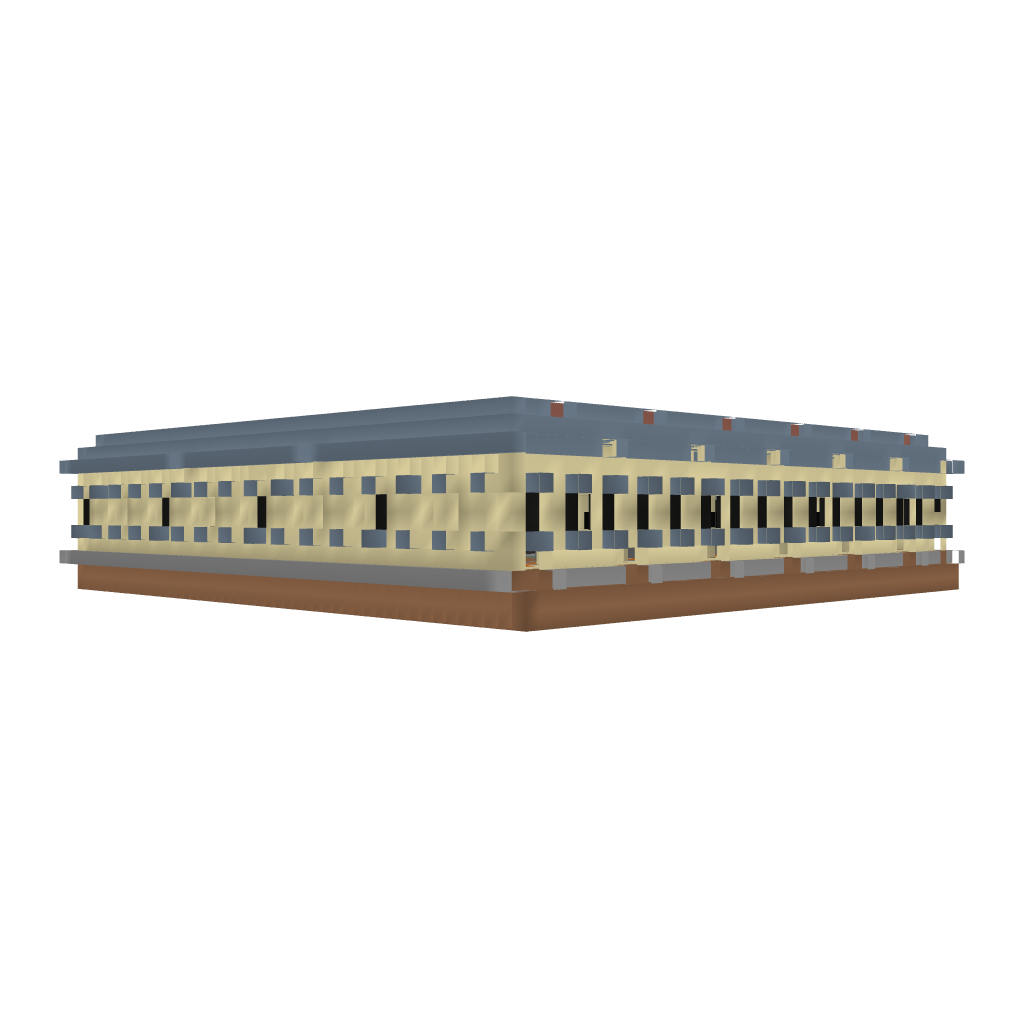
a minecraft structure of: Medieval Cloister